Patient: sex M, age 72
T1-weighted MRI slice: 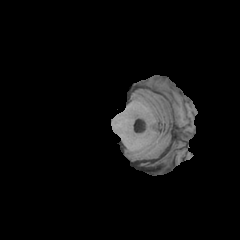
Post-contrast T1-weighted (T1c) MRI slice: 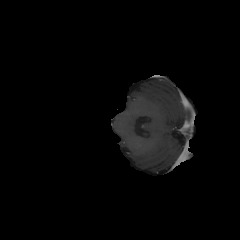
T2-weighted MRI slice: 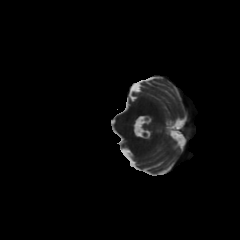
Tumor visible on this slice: no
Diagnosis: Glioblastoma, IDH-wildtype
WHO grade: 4